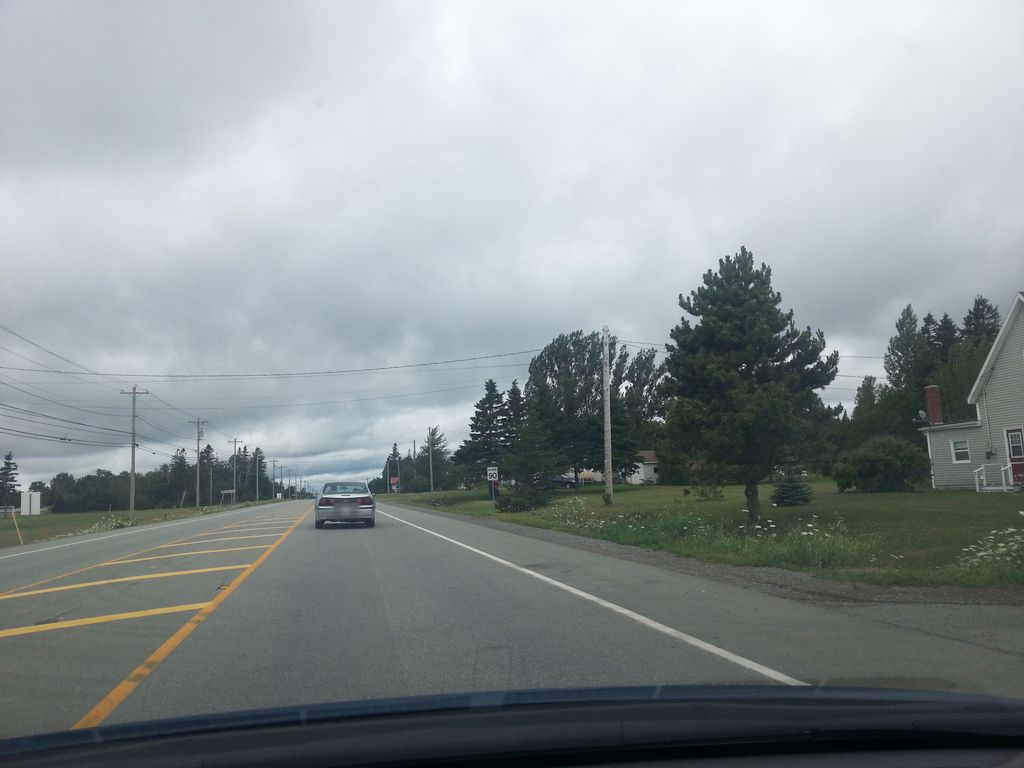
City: charlottetown